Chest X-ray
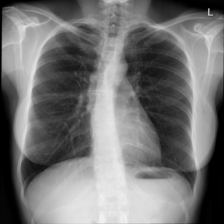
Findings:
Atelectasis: negative
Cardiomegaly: negative
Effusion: negative
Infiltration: negative
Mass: negative
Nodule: negative
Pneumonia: negative
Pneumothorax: negative
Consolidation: negative
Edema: negative
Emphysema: negative
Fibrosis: negative
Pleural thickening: negative
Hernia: negative